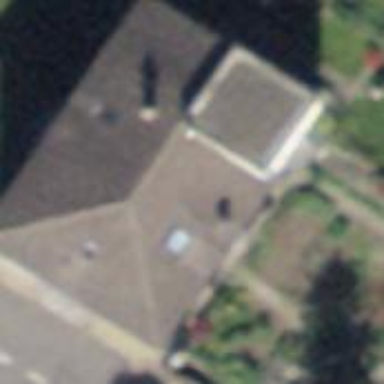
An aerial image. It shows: Detached building.